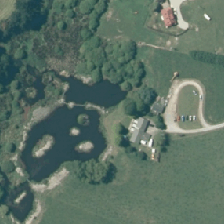
Land cover: herbaceous_freshwater_vege